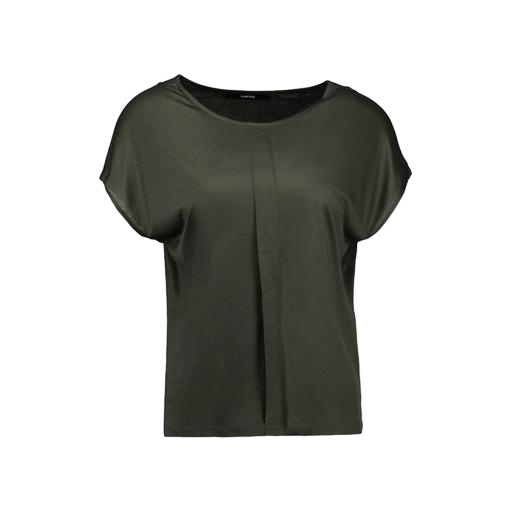
short-sleeve top only macy, cap-sleeved tee, green scoop-neck tee, white background